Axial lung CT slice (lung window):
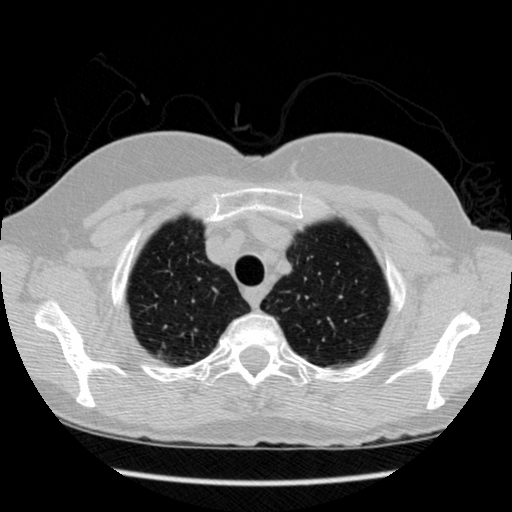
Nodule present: no